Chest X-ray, AP view. Patient: 73 years old, sex M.
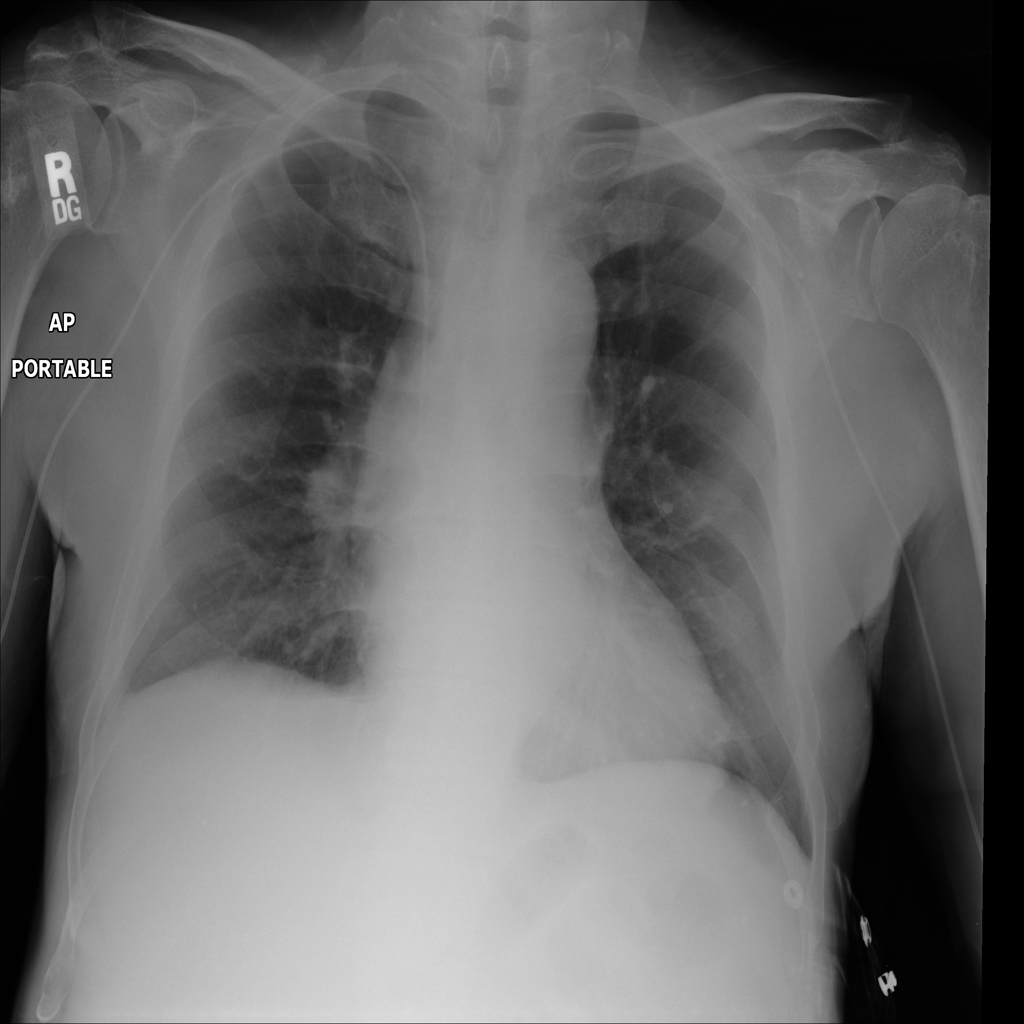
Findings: No Finding